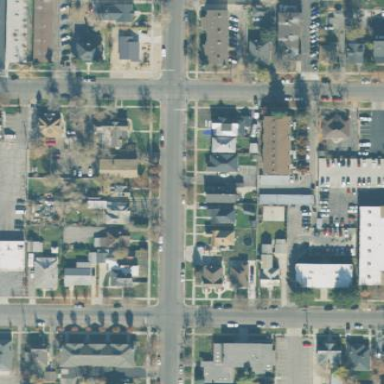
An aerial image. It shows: Sidewalk.